Explain the disparities between the first and second image.
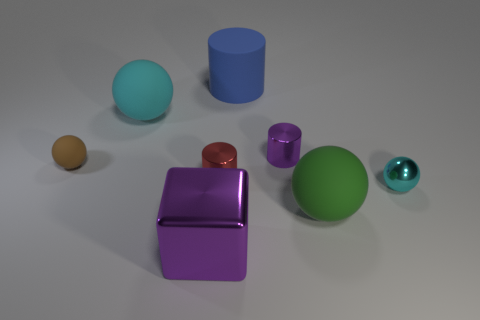
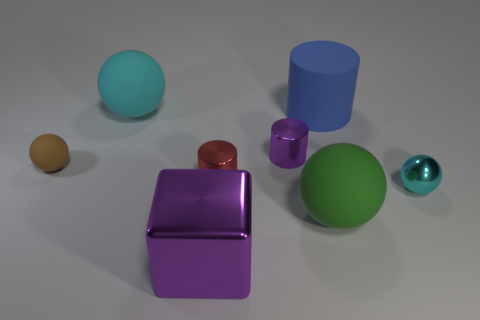
the large cylinder changed its location
the large blue matte cylinder that is behind the small purple metal thing changed its location
the blue matte thing changed its location
the large blue rubber cylinder that is behind the small brown rubber object changed its location
the large blue rubber cylinder that is behind the tiny brown thing moved